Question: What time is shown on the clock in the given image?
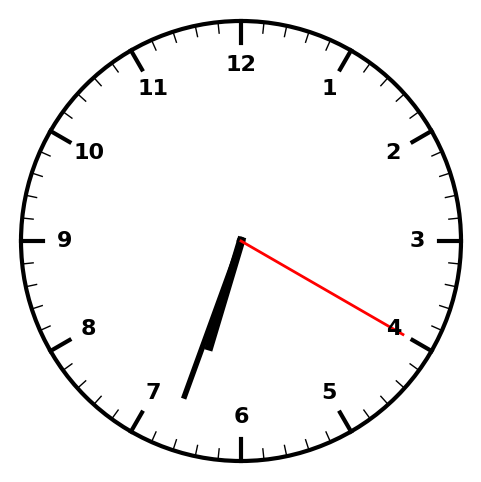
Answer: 06:33:20